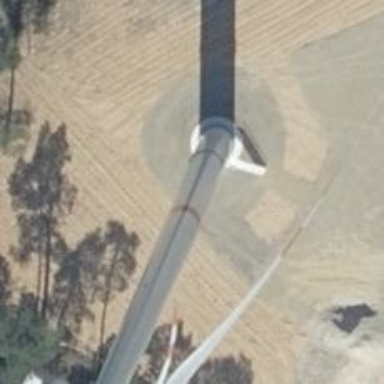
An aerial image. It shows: Wind generator in the form of horizontal axis wind turbine.